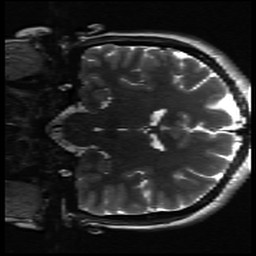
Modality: inplaneT2
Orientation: coronal